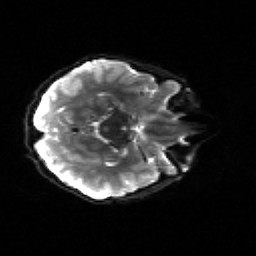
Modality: sbref
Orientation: axial
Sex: male
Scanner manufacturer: siemens
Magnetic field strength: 3 T
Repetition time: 5 s
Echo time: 0.071 s